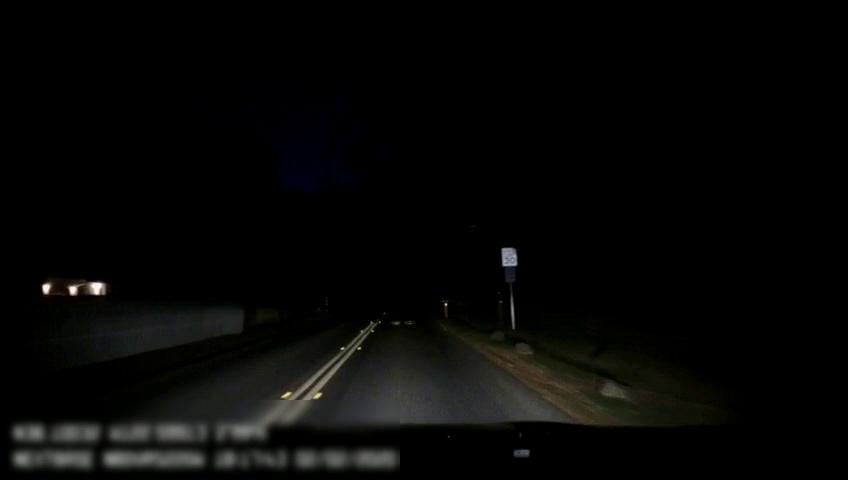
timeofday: Night
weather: Other
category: Drivable Space
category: Lanes | Opposite Lane
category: Lanes | Current Lane
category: Traffic | Signs